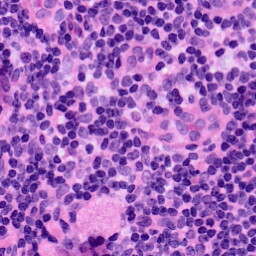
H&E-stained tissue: LymphNode